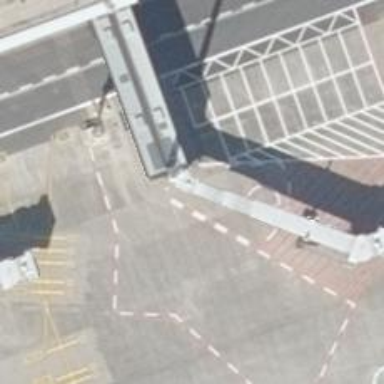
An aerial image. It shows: Airport gate.